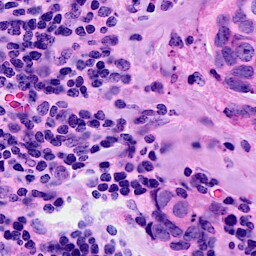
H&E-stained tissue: Breast